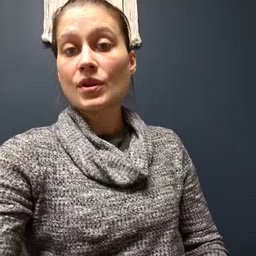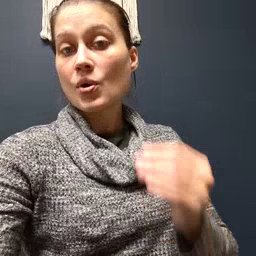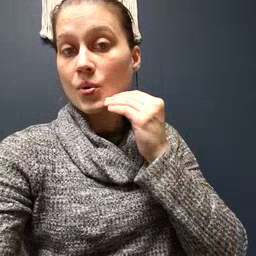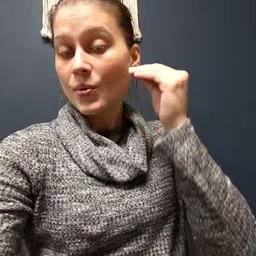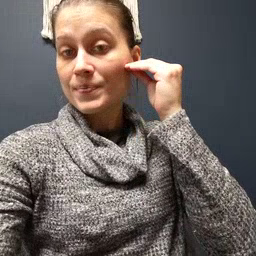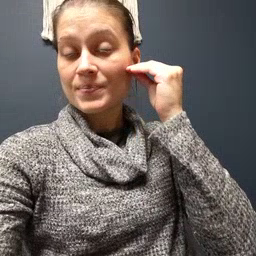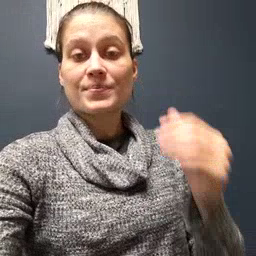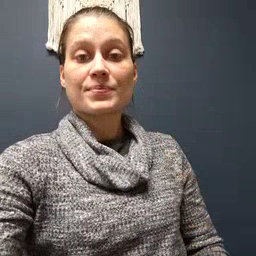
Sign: home